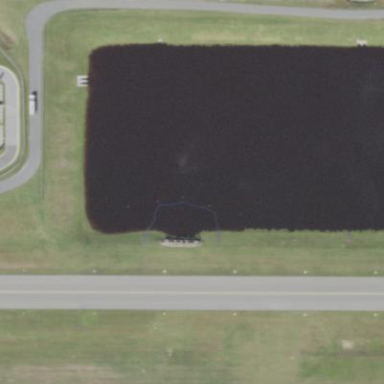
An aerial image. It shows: Retention basin containing natural water.